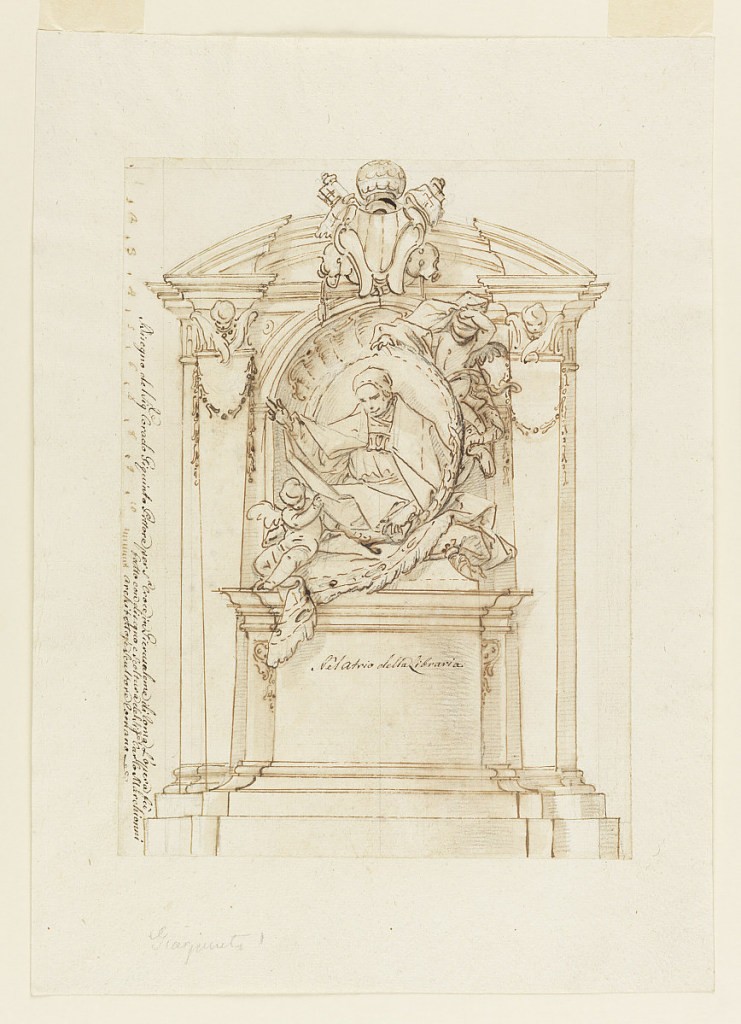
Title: Design for a monument
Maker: Corrado Giaquinto, Italian, 1703 - 1765
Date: ca. 1750
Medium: Black chalk, pen and brown ink, brush and wash on paper
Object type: Drawing
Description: A pedestal stands in front of a niche, flanked by pilasters shaped like gaines and showing cherubim in the capitals. Two angels, one of whom is flying, support a medallion portrait of the pope. His coat of arms is in front of the pediment. The scale is at the left edge.